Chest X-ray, AP view. Patient: 37 years old, sex F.
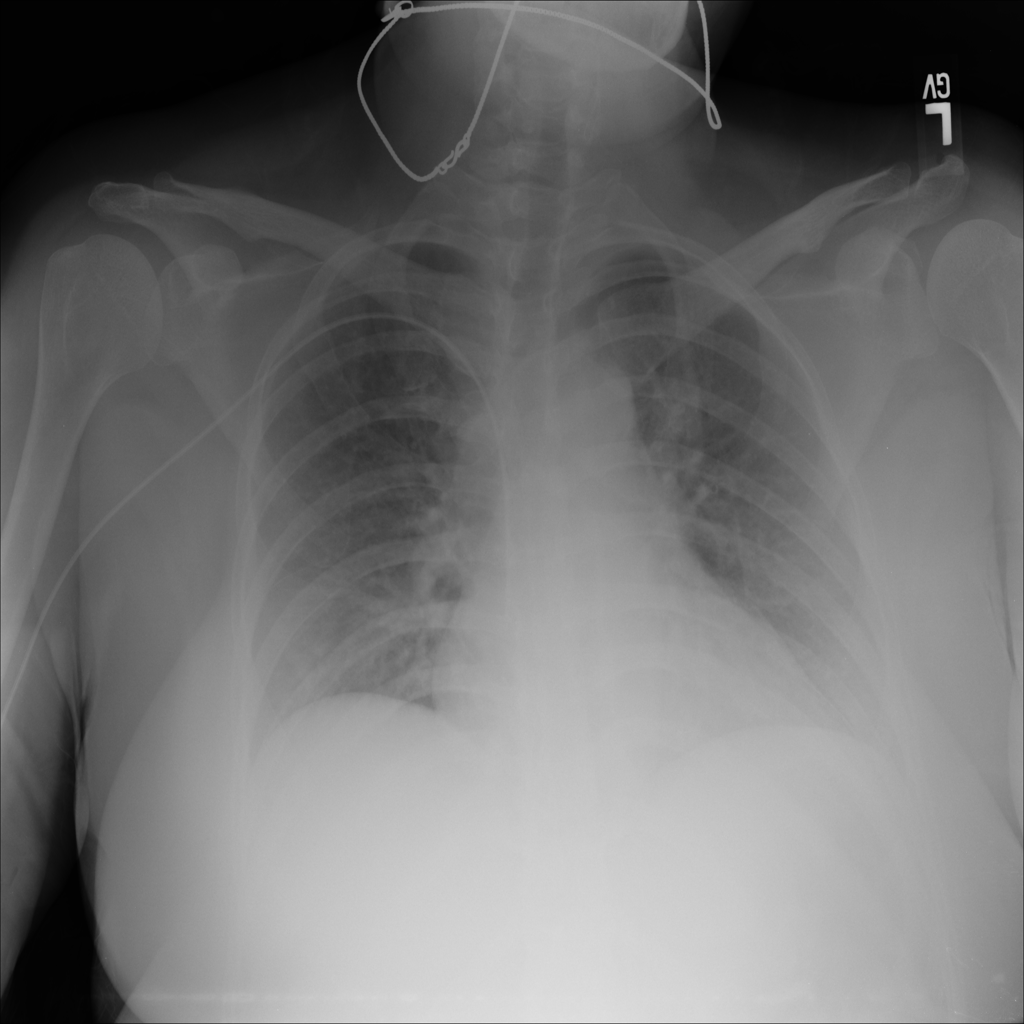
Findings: No Finding